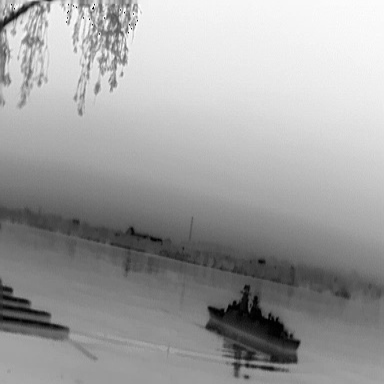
There is a warship in the infrared image.